Interaction volume radius: 5 \u00c5
Interaction volume height: 20 \u00c5
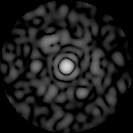
Disorder parameter: 0.8094